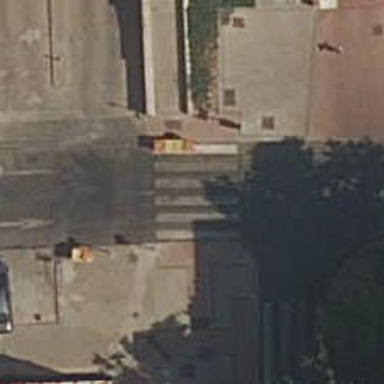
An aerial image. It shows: Pedestrian crossing with zebra markings on footway.